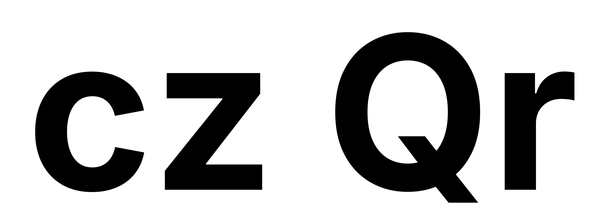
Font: Inter_Bold